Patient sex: M
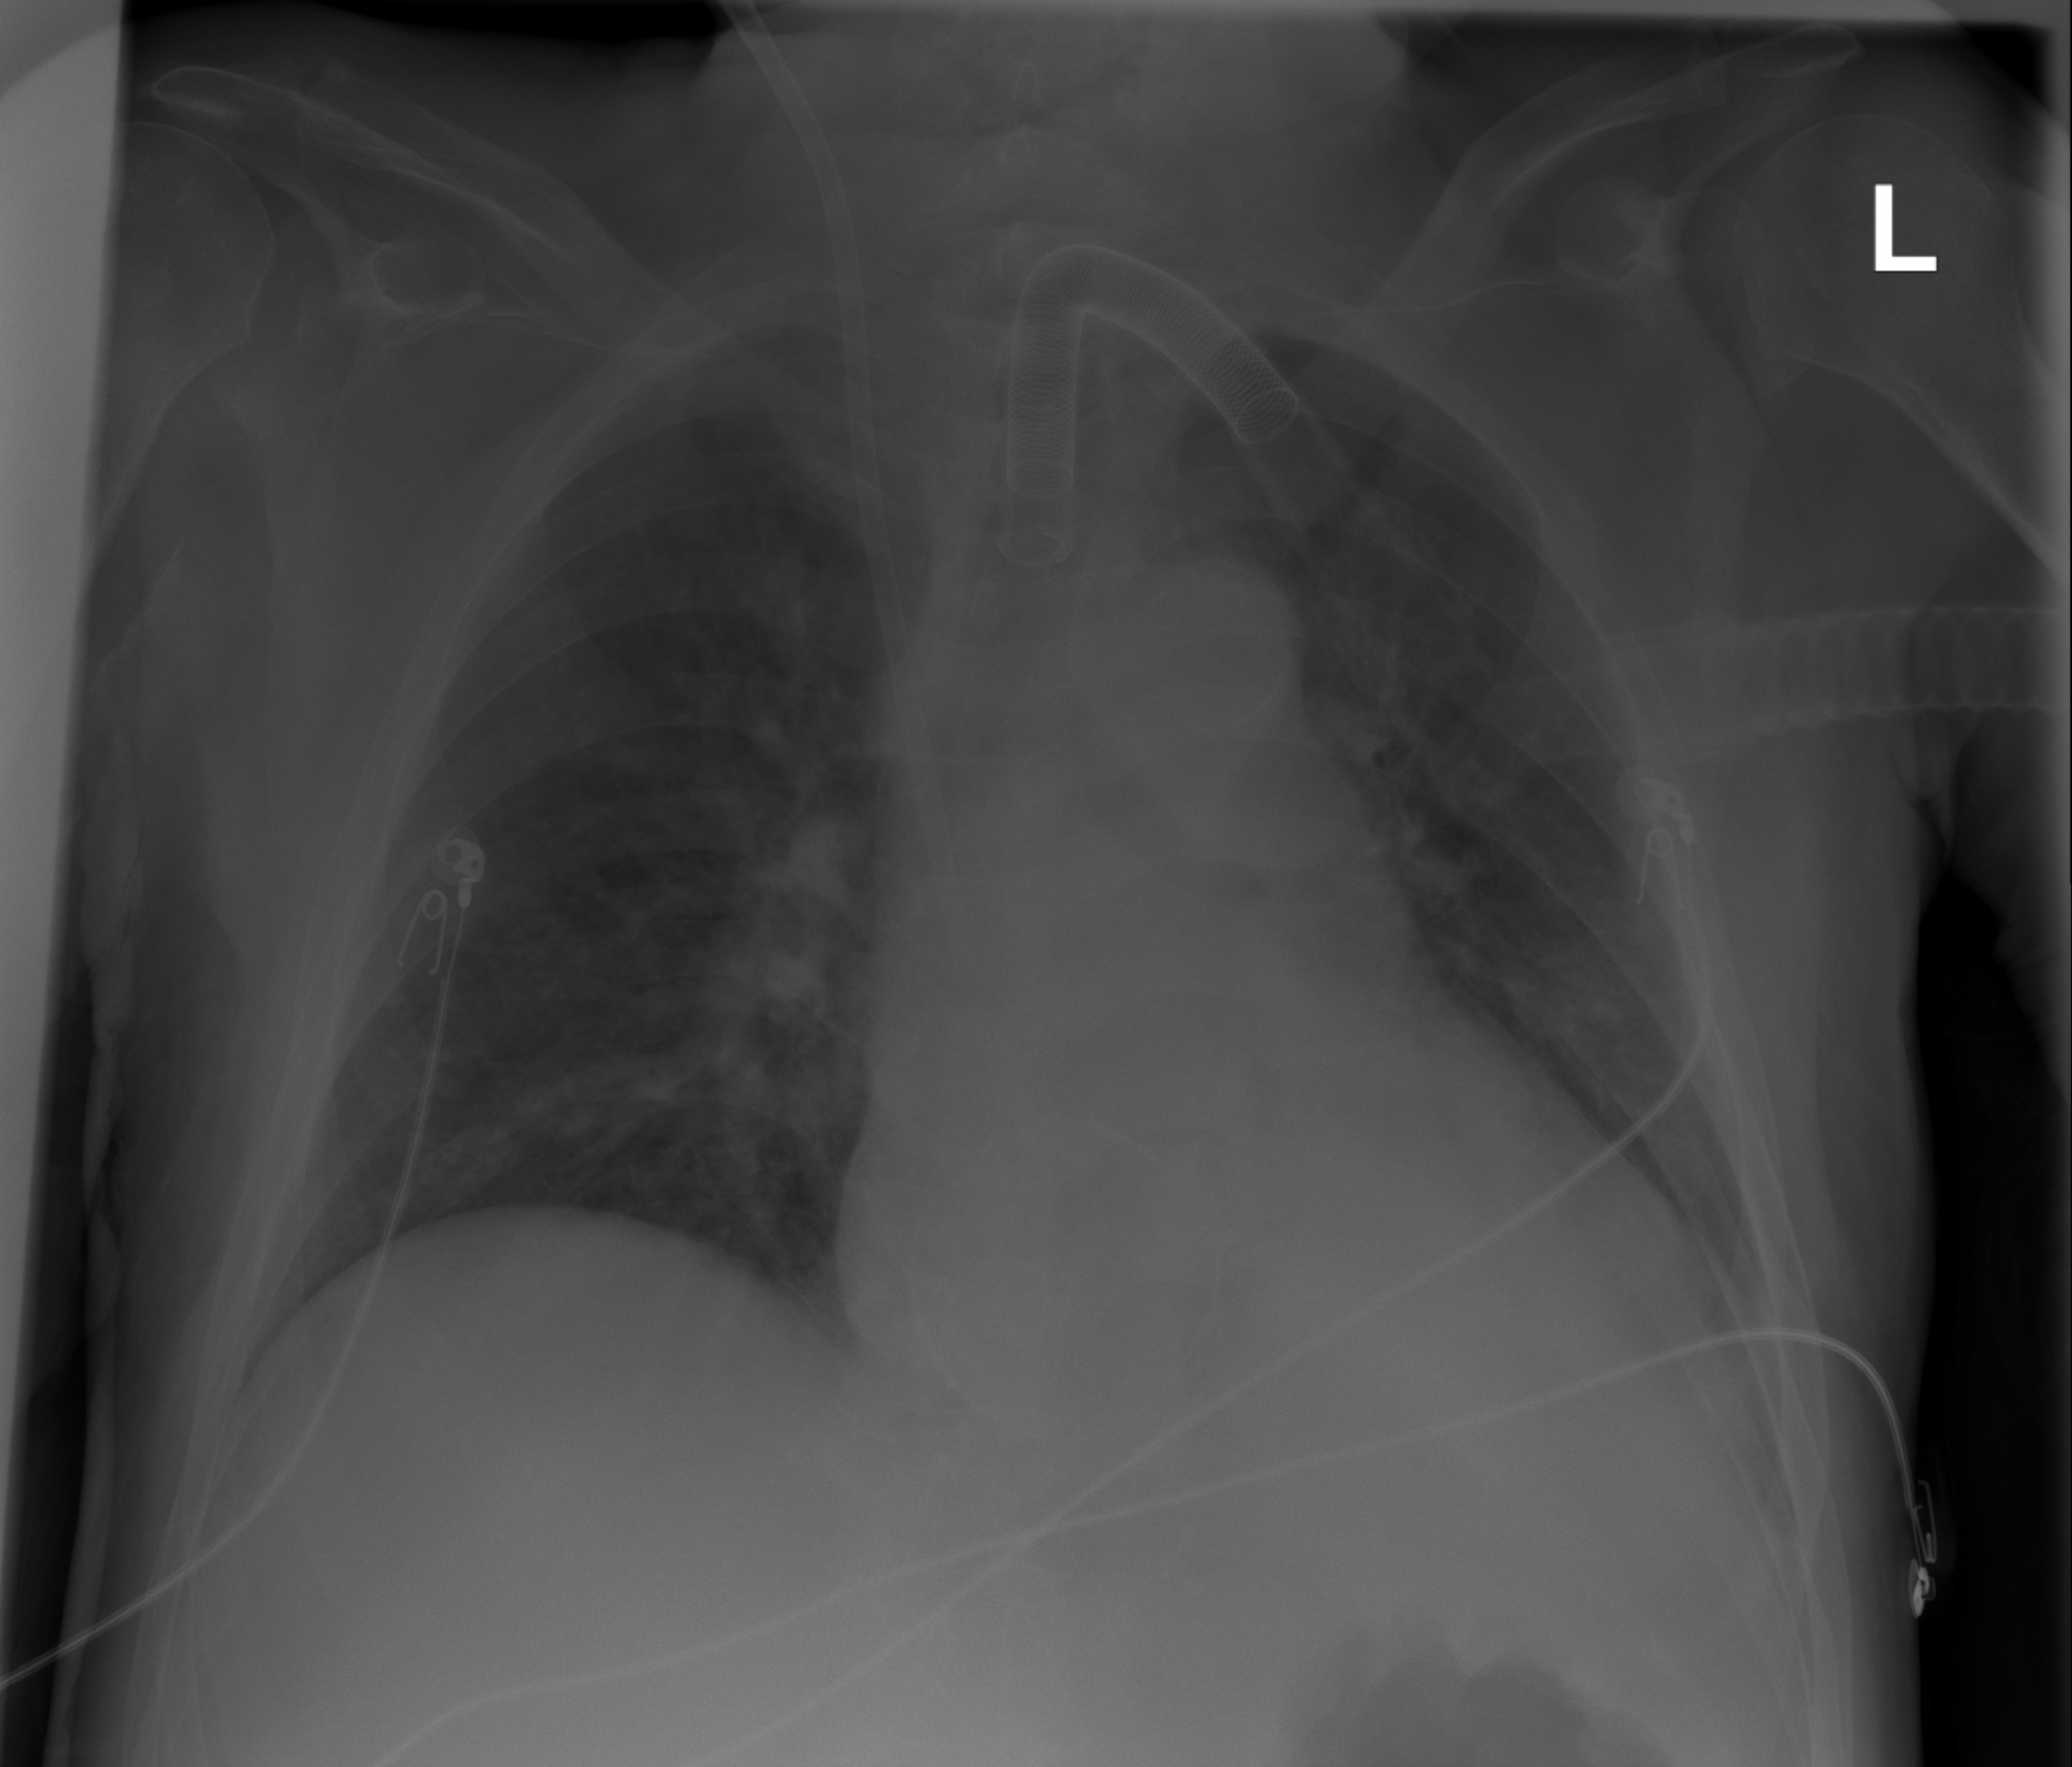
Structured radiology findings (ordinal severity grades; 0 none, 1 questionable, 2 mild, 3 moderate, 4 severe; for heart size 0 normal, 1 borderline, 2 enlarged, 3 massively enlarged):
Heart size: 2
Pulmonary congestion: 1
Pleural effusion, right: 0
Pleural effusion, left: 1
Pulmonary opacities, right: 0
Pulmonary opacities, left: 0
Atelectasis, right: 2
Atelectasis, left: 2